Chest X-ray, AP view. Patient: 30 years old, sex F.
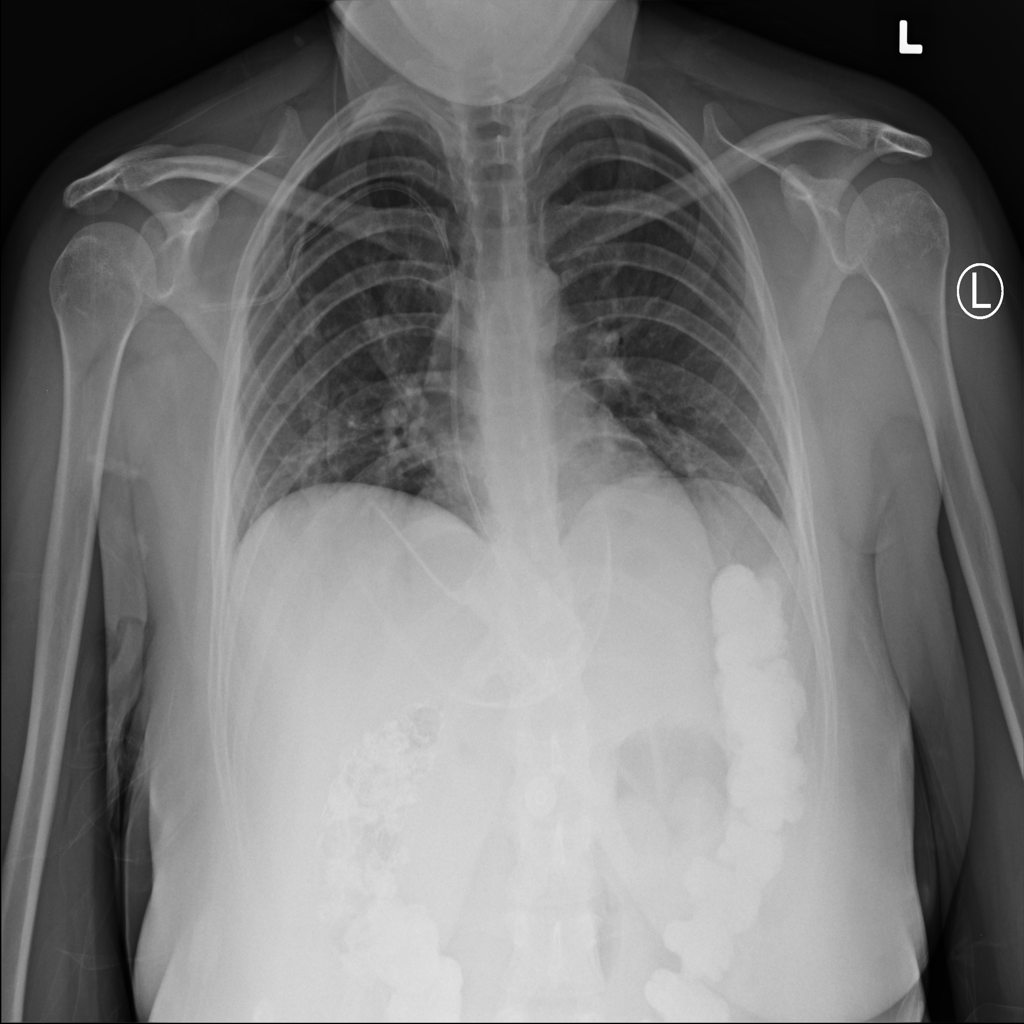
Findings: No Finding